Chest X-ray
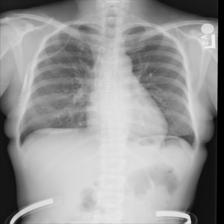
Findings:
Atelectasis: negative
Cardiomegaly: negative
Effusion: negative
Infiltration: negative
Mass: negative
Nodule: negative
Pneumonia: negative
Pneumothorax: negative
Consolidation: negative
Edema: negative
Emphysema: negative
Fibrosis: negative
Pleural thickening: negative
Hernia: negative